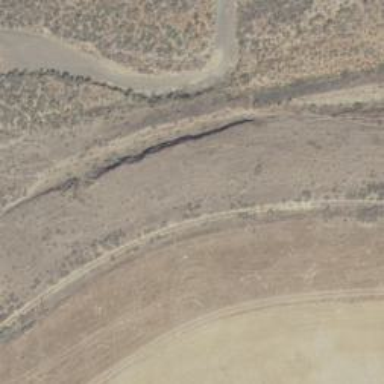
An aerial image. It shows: Track with grade2 tracktype.